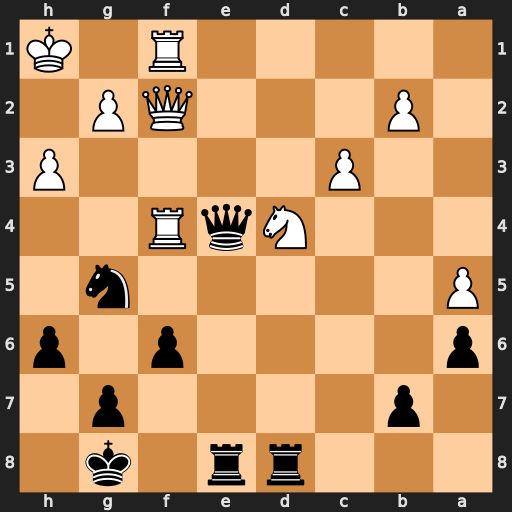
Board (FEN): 3rr1k1/1p4p1/p4p1p/P5n1/3NqR2/2P4P/1P3QP1/5R1K
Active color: b
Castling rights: -
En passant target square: -
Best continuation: Nxh3 Rxe4 Nxf2+ Rxf2 Rxe4